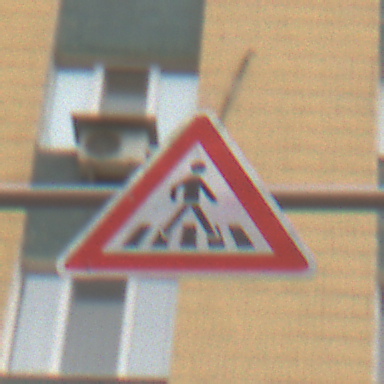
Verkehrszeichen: FussgaengerueberwegLinks
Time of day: MorningAfternoon
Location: Outdoor (Urban)
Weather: Overcast
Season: NotSpecified
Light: Natural